Interaction volume radius: 5 \u00c5
Interaction volume height: 10 \u00c5
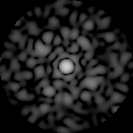
Disorder parameter: 0.7748